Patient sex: M
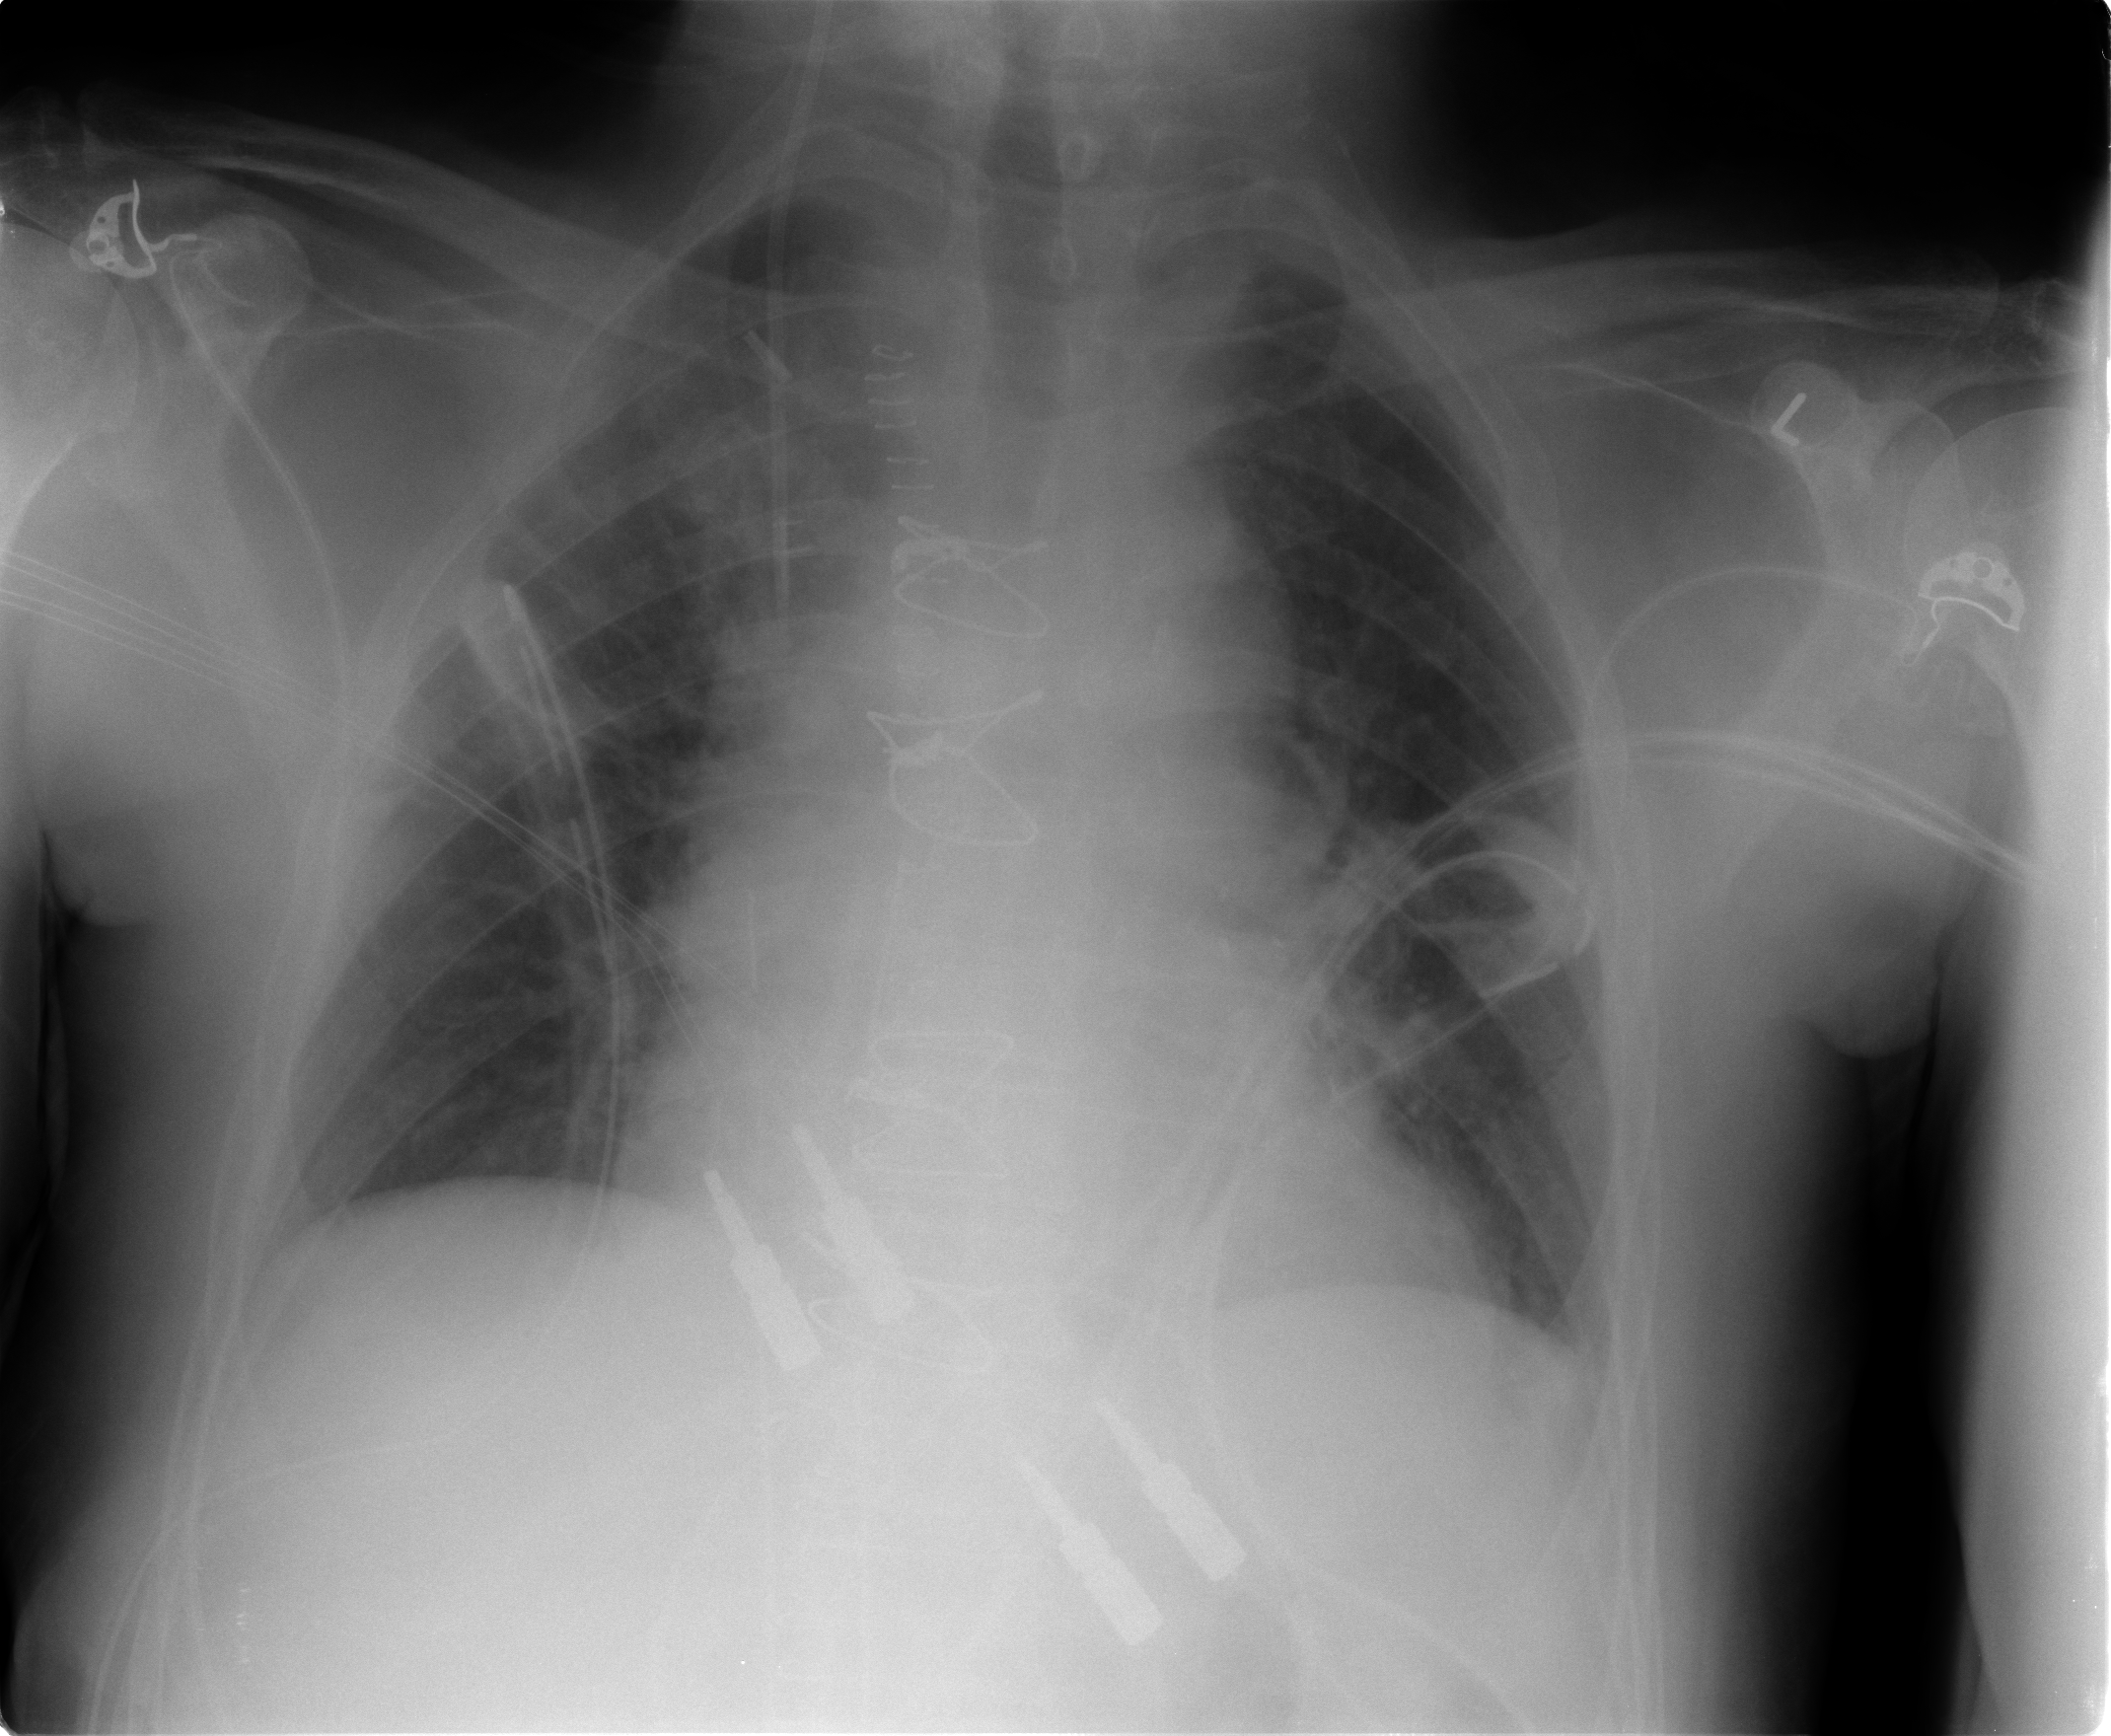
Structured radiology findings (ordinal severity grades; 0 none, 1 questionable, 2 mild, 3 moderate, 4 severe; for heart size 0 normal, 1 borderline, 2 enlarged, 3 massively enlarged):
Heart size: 0
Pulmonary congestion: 2
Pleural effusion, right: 0
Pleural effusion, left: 0
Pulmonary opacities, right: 0
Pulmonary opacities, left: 0
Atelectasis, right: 2
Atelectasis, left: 2